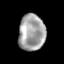
Tissue: lung
Cell type: T cells
Senescence score: 0.2089
Nuclear area (px): 939
Mean DAPI intensity: 163.714